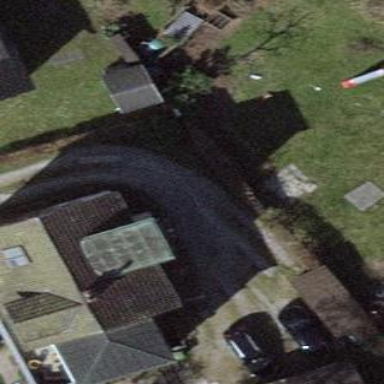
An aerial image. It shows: Building with gabled roof.